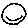
Label: smiley face